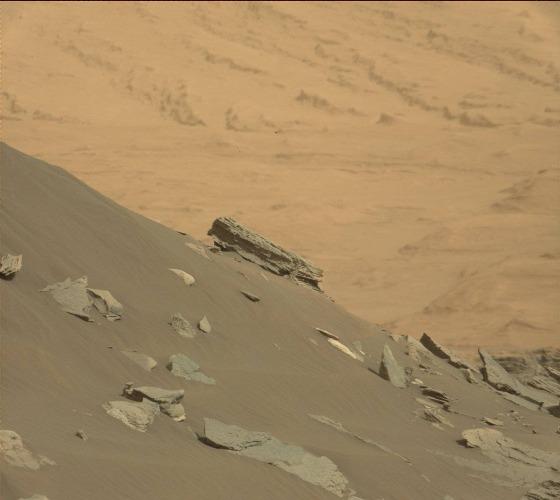
Terrain classes present: Bedrock, Gravel / Sand / Soil, Rock, Shadow